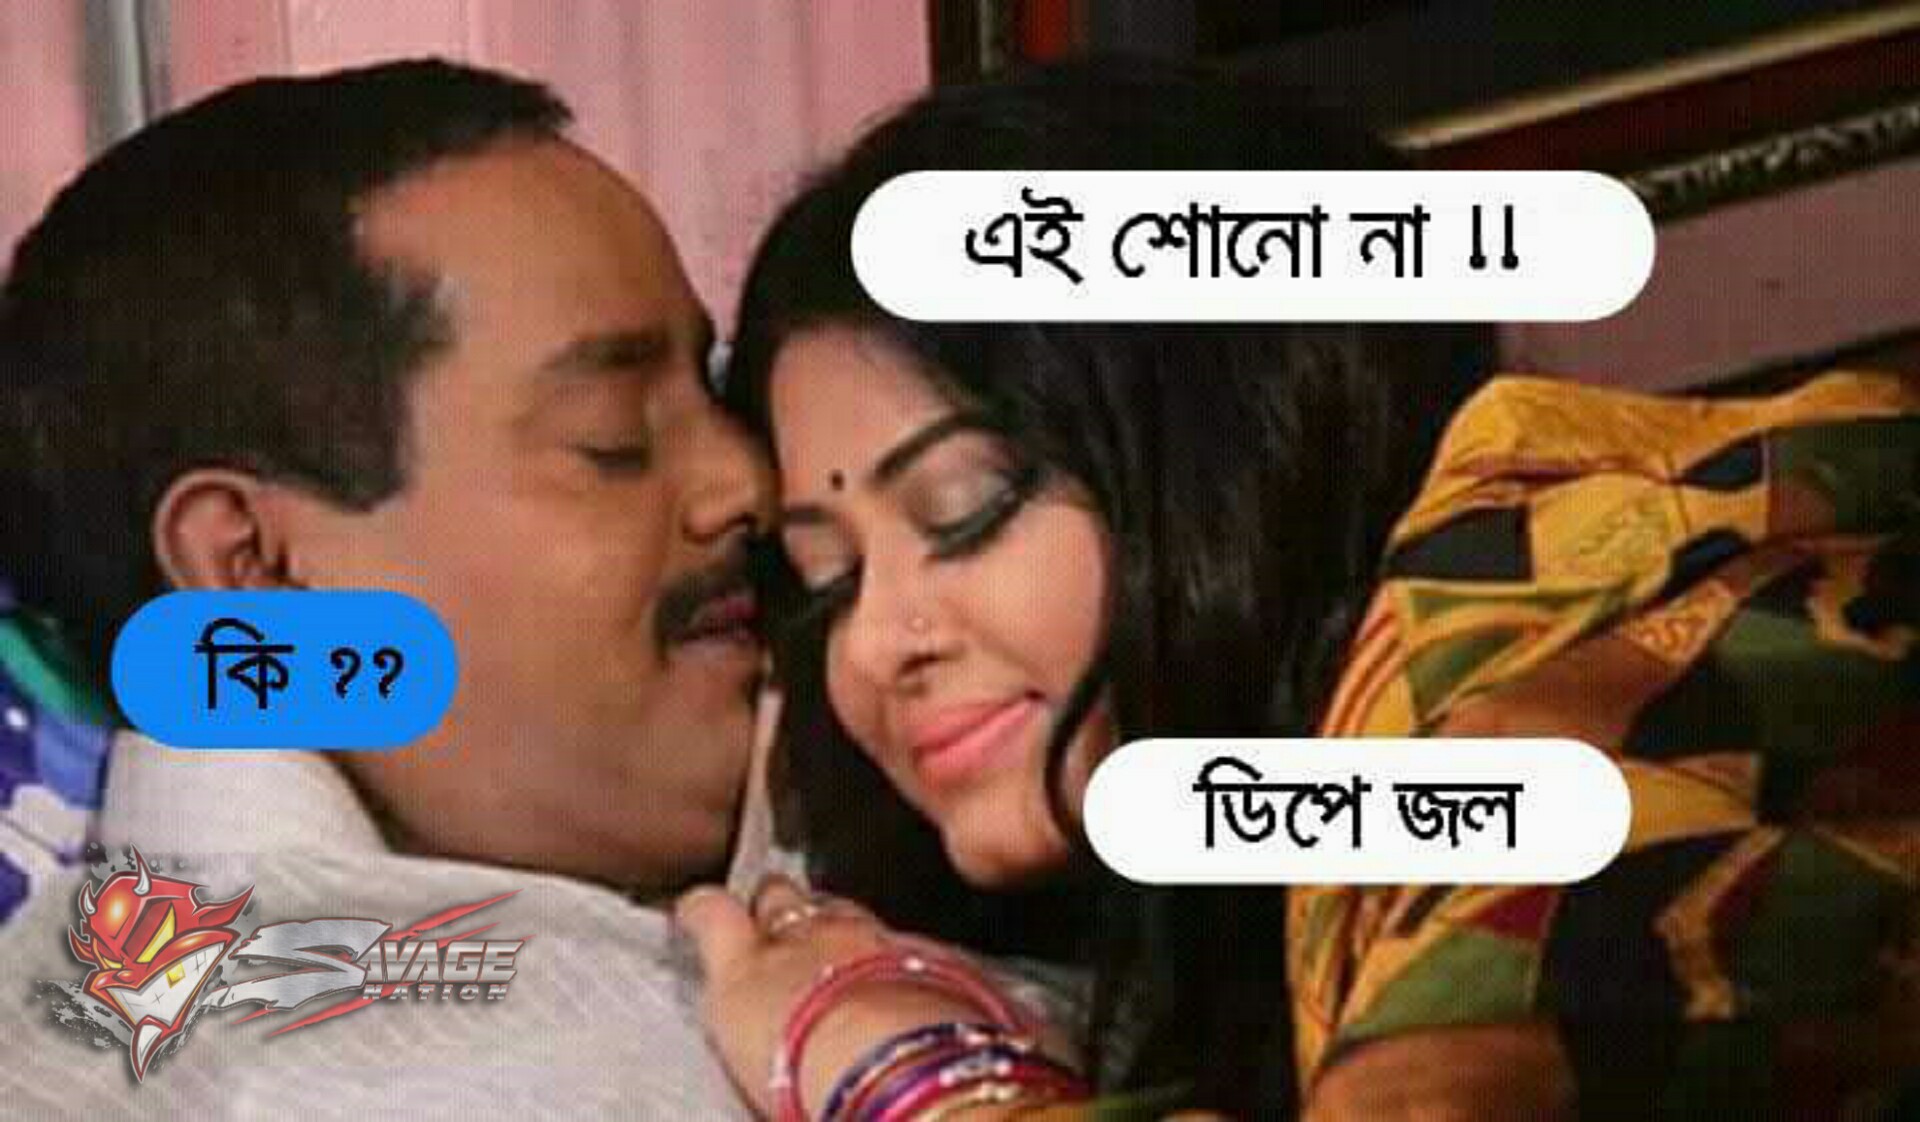
Caption: এই শোনো না !!   কি ?? ডিপে জল
Label: non-hate